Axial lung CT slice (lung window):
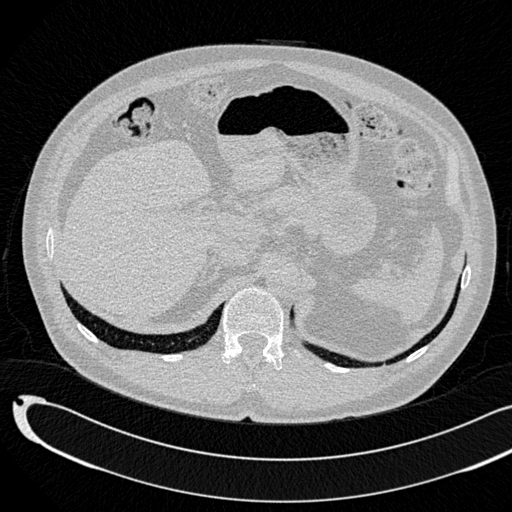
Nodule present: no